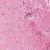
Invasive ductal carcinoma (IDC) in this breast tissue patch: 0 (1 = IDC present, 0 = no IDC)